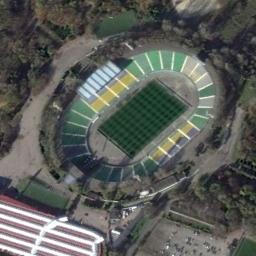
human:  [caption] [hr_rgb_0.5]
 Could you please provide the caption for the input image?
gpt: The circular stadium is surrounded by the woods .

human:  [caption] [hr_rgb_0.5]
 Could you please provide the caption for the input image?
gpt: The stadium is on the grass next to some trees .

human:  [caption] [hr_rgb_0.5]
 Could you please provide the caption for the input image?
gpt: There are many cars in the parking lot next to the stadium .

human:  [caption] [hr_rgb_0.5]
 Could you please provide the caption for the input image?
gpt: This stadium has a white podium and a blue runway .

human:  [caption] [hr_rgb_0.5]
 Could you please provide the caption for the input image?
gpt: There are many brown trees beside the stadium .